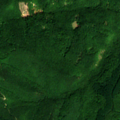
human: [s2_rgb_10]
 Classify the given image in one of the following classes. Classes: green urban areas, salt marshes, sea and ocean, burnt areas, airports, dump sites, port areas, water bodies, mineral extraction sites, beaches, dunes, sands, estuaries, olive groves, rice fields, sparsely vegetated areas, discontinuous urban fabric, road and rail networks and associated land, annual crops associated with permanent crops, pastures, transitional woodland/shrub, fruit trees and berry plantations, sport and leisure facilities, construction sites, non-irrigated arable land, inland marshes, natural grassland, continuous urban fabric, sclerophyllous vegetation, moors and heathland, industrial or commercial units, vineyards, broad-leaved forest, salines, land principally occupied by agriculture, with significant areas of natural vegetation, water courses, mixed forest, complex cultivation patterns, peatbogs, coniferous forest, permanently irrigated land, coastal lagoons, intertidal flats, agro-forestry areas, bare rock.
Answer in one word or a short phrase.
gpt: land principally occupied by agriculture, with significant areas of natural vegetation, broad-leaved forest, coniferous forest